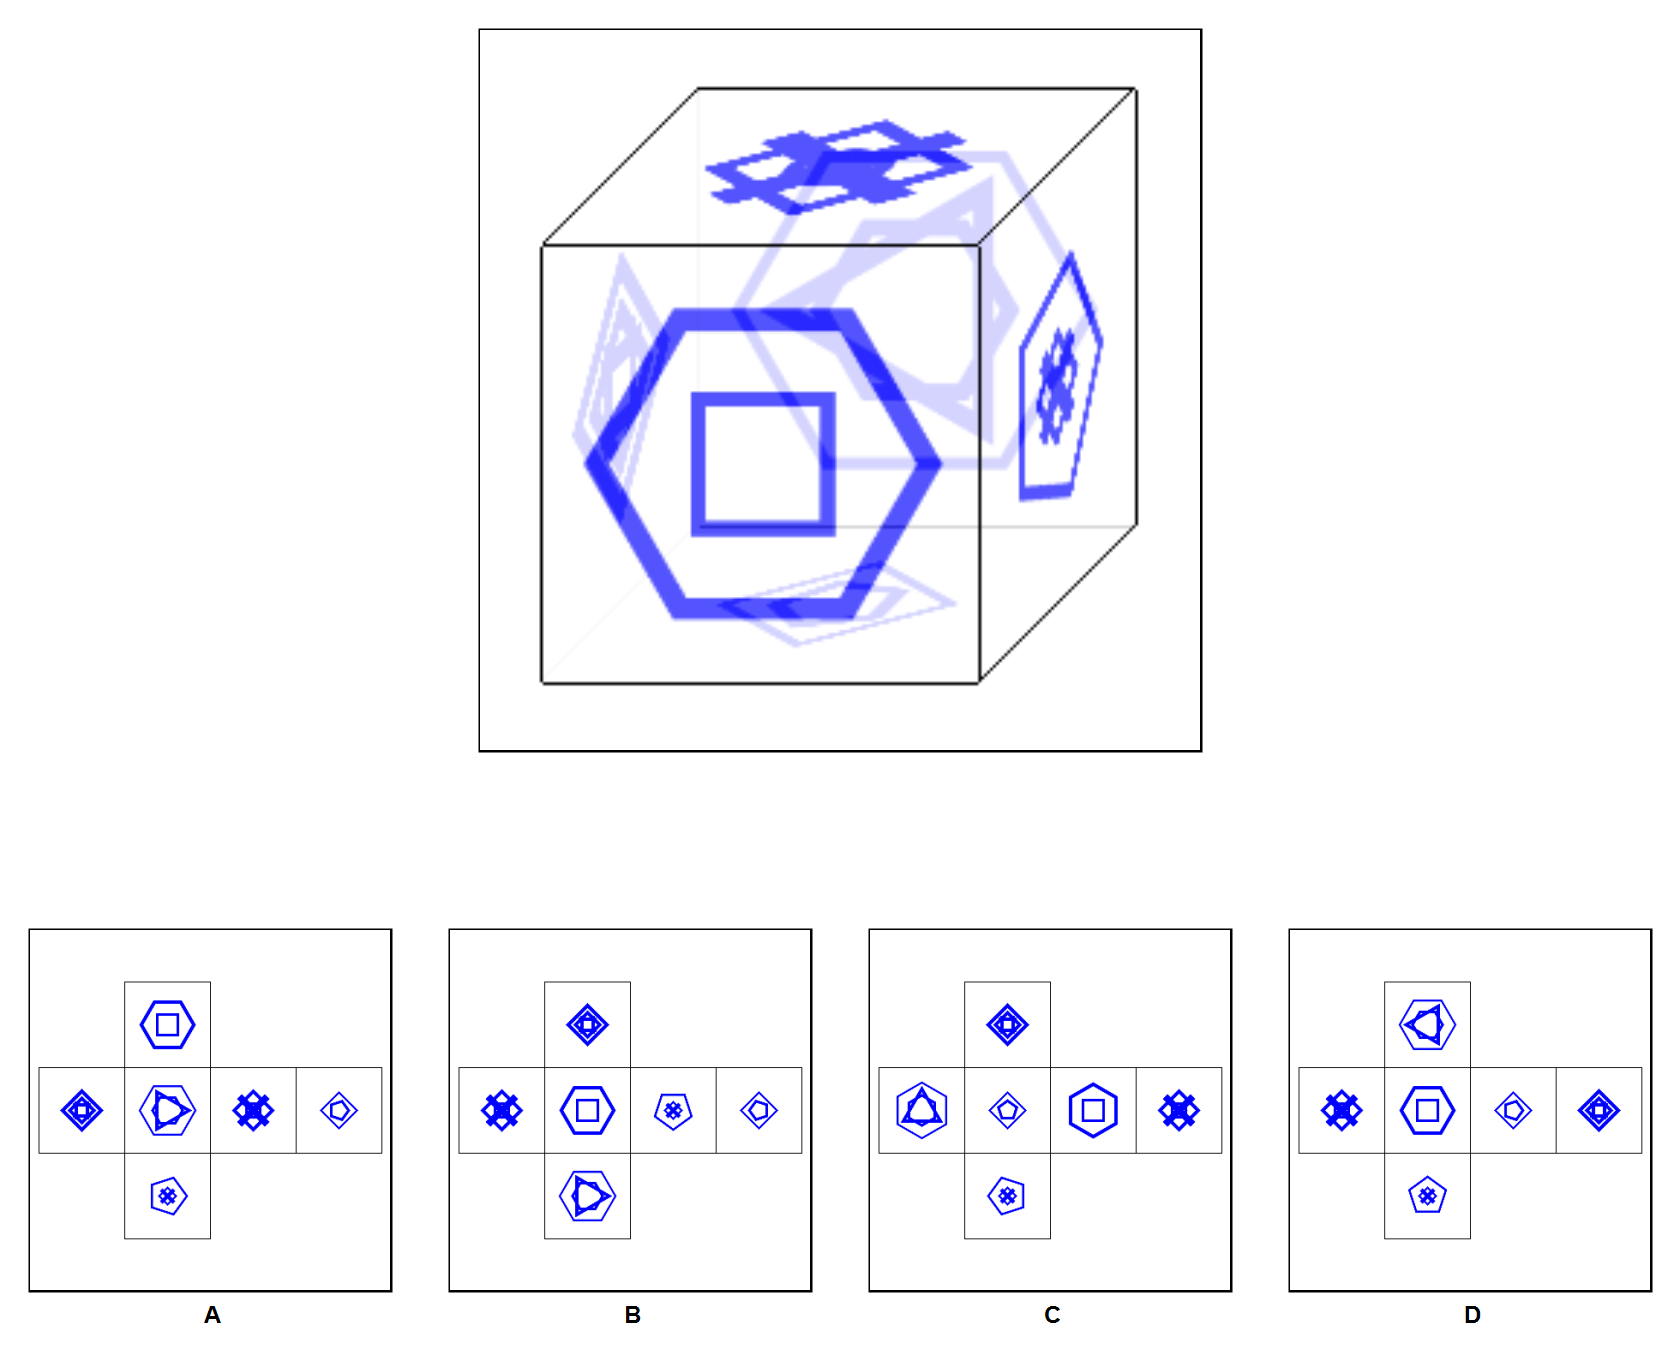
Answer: C